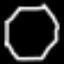
Label: octagon